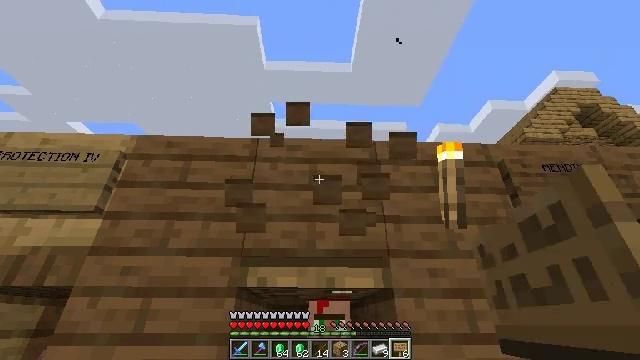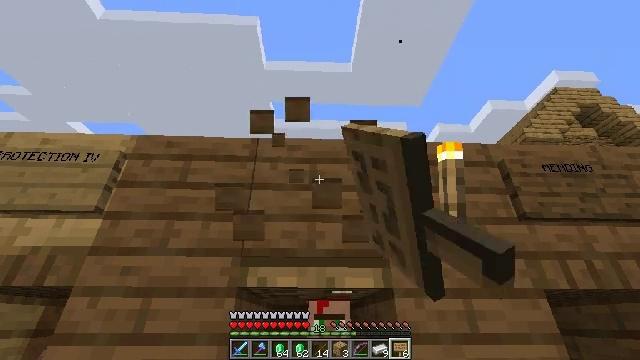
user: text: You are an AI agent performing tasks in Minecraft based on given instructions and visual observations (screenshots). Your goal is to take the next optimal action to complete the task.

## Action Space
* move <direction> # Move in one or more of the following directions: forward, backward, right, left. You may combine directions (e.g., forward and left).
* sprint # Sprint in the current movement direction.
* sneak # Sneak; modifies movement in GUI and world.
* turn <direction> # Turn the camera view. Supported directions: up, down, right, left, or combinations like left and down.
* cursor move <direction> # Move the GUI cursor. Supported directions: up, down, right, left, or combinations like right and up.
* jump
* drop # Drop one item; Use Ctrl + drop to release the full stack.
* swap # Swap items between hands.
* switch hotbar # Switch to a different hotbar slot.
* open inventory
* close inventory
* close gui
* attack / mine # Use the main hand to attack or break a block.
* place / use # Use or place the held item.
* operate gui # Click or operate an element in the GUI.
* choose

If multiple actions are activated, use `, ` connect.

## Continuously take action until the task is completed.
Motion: motion action
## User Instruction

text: Mine the spruce wall sign.
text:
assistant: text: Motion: attack / mine
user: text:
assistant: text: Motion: attack / mine